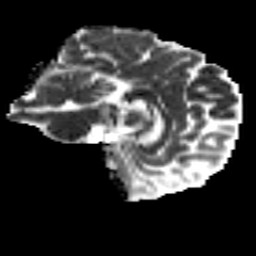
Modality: MD
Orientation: sagittal
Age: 27
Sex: female
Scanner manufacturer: siemens
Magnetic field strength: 3 T
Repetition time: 8.8 s
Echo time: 0.085 s